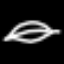
Label: leaf